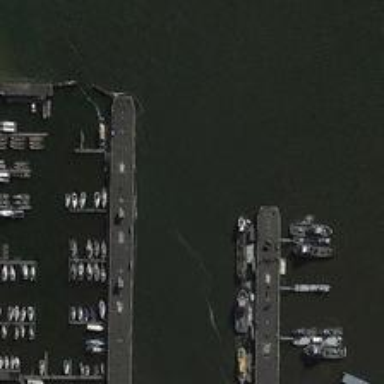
Some boats are in a port near a piece of dark green water .